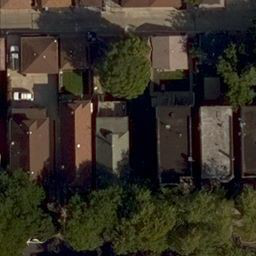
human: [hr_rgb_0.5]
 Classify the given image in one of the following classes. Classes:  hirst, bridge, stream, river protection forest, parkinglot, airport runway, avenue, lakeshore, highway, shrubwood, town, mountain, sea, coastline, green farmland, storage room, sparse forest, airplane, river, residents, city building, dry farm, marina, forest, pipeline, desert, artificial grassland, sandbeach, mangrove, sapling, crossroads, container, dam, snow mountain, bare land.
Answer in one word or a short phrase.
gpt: residents